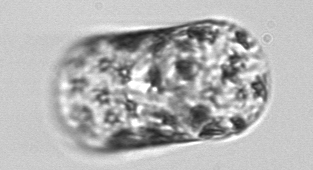
Label: Guinardia_flaccida